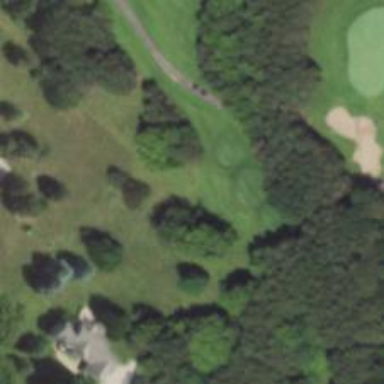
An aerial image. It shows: Golf rough area.